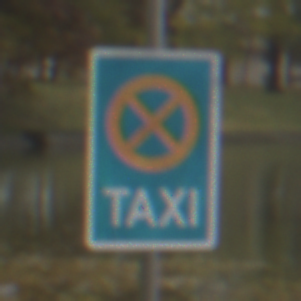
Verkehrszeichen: Taxenstand
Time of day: MorningAfternoon
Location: Outdoor (Nature)
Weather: Overcast
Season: Autumn
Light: Natural